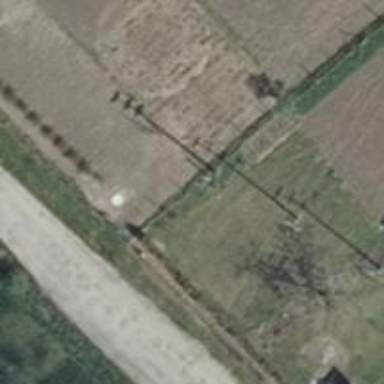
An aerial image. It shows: Power pole.